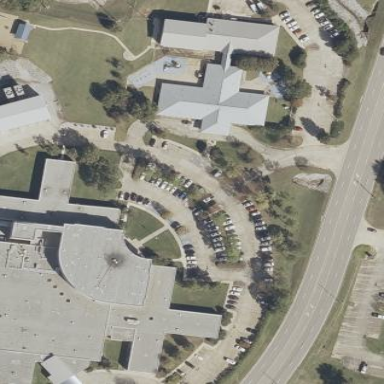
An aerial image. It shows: Hospital building.